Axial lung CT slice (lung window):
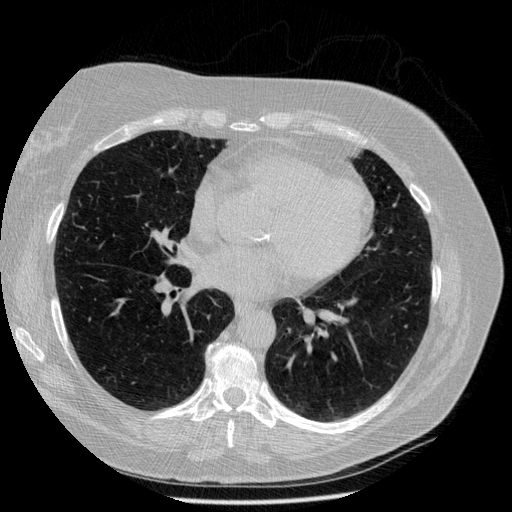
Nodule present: no